Identify the alterations between these two images.
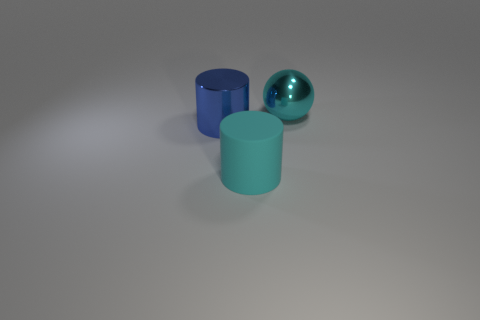
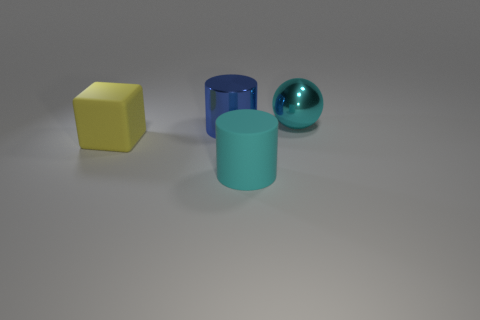
the big block has appeared
the yellow thing has been added
the cube has been added
the cube has appeared
the yellow block has been newly placed
the big yellow matte cube that is left of the cyan rubber cylinder has appeared
the large yellow rubber block that is left of the blue cylinder has been added
the big yellow matte cube behind the cyan rubber cylinder has been added
the big yellow matte cube left of the large blue metal object has been added